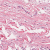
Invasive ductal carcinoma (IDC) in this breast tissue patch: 0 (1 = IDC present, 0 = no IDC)